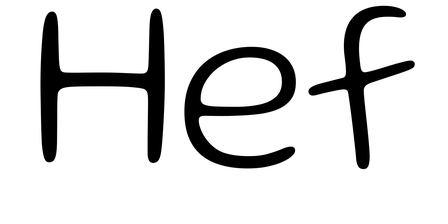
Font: Gluten_ExtraLight